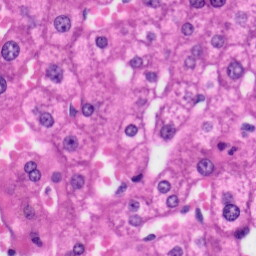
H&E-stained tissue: Liver